Interaction volume radius: 5 \u00c5
Interaction volume height: 35 \u00c5
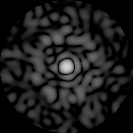
Disorder parameter: 0.8556